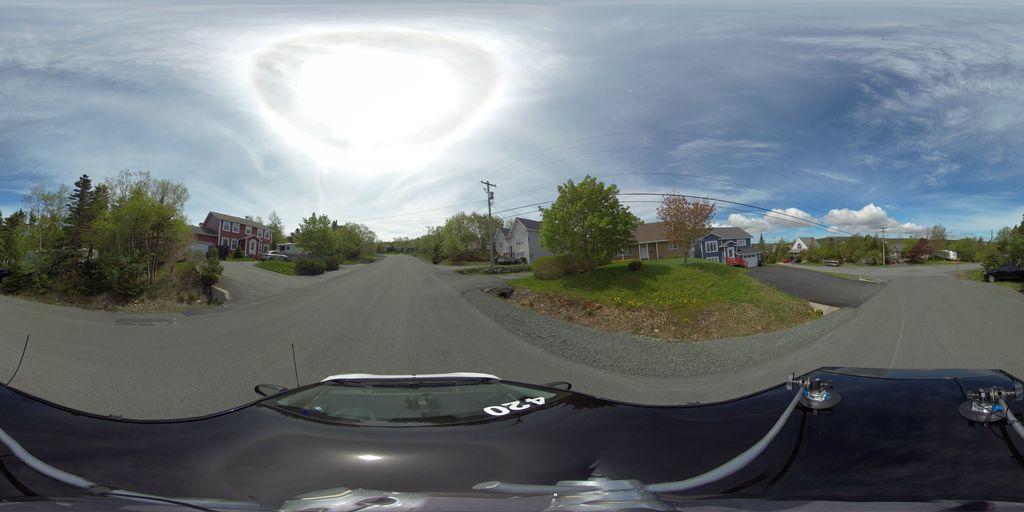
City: st_johns